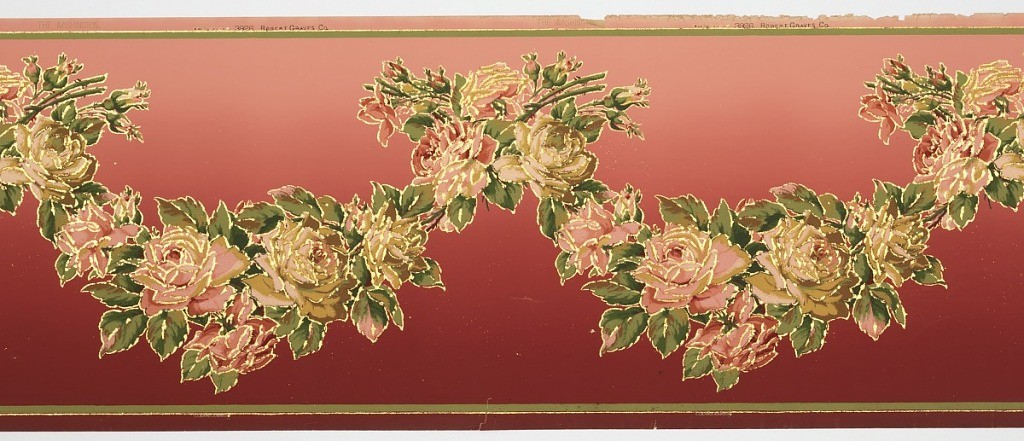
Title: The Washington
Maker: Robert Graves Co., New York, New York
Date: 1905–1915
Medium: Machine printed paper, mica flakes
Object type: Frieze
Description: Flitter frieze with design of leafy swags with large roses and rosebuds. The top and bottom edges have a narrow stripe as the border. Printed in pinks, greens, tan and gold mica flakes on a background that shades from deep pink to a lighter shade of pink.